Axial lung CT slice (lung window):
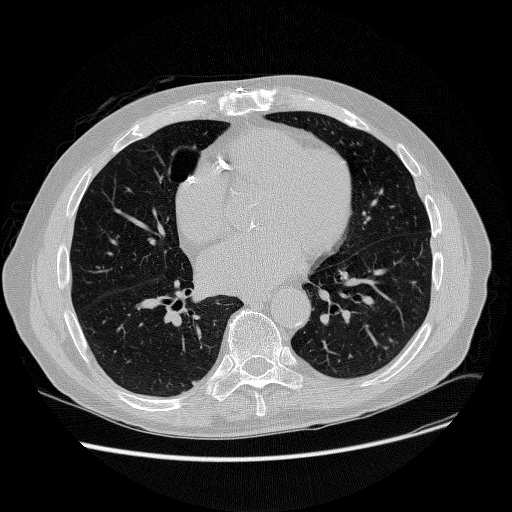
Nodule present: no